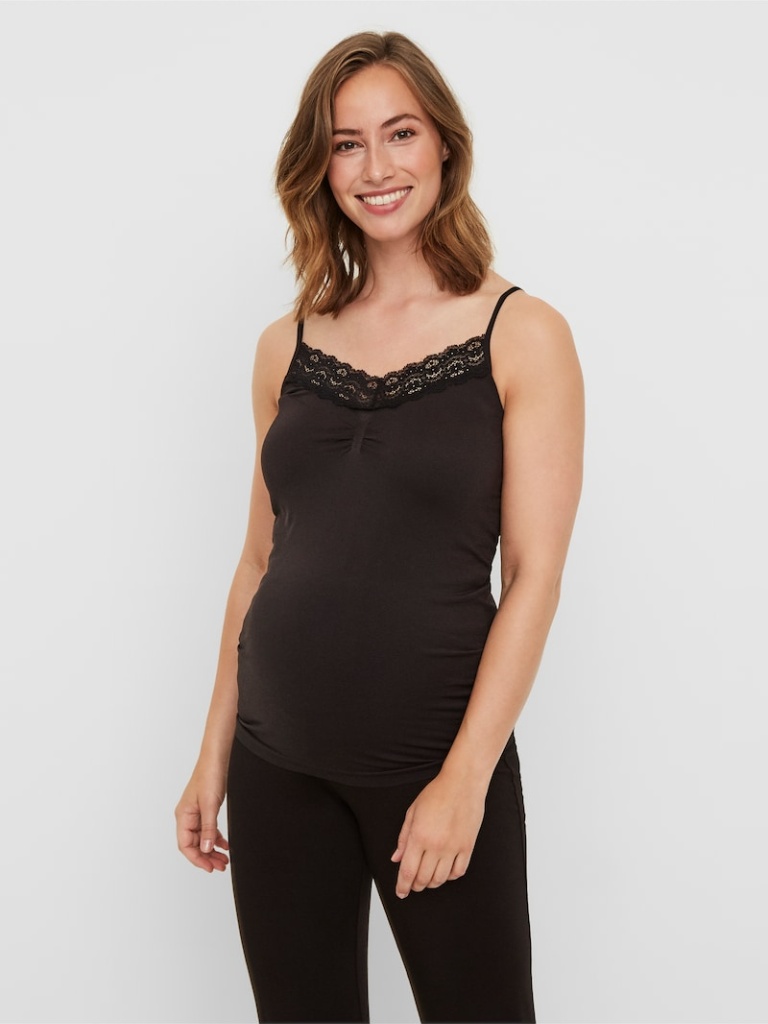
cotton tight sleeveless hip length Untucked v-neck camisole